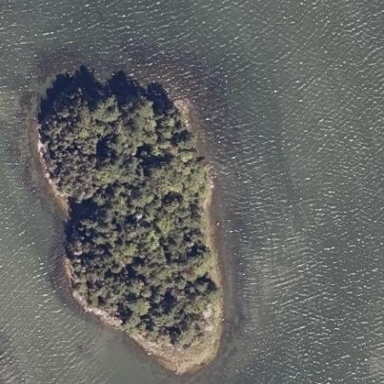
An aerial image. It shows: Islet along the coastline.